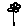
Label: flower